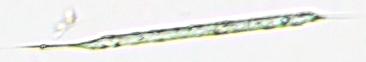
Label: Rhizosolenia